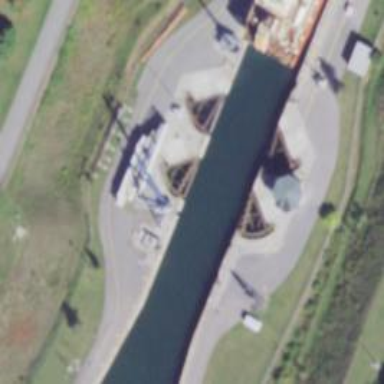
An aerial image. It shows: Lock gate on waterway.